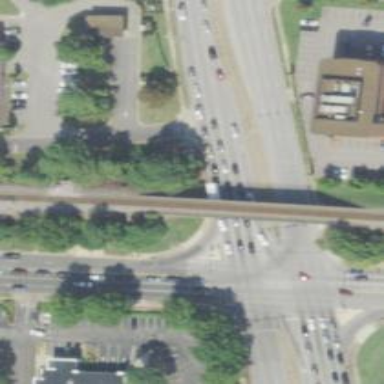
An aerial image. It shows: Asphalt road with primary link designation.